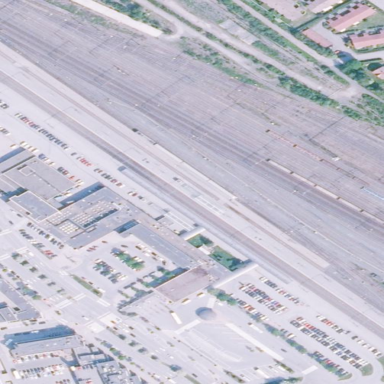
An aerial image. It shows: Platform for public transport at railway station.